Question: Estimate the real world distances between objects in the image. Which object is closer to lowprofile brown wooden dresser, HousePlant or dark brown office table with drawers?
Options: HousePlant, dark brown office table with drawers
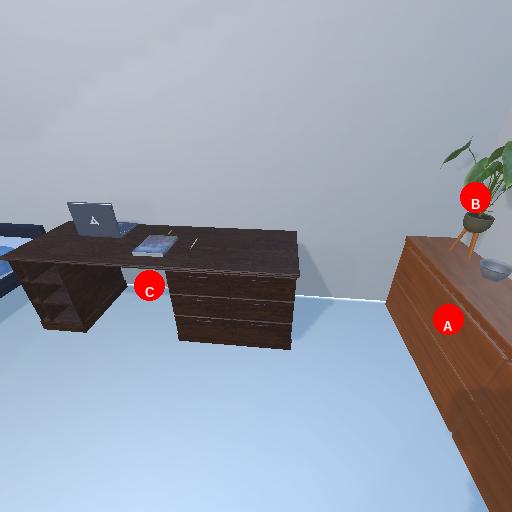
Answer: HousePlant